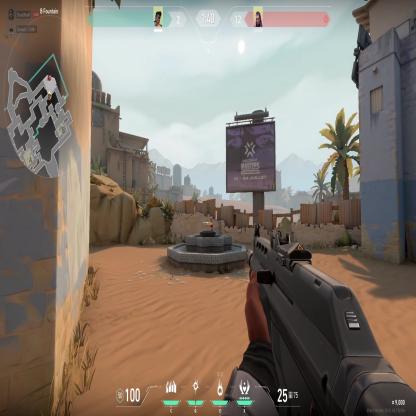
Label: enemy